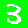
Digit: 3